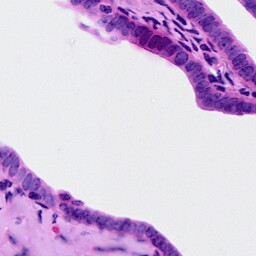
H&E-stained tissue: Ovarian